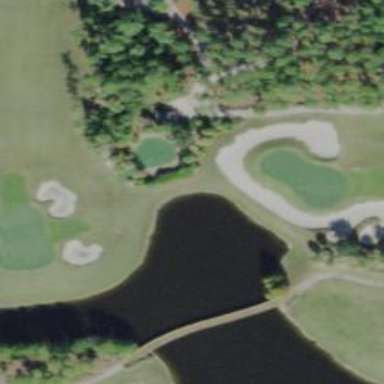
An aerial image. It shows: Sand bunker on golf course.